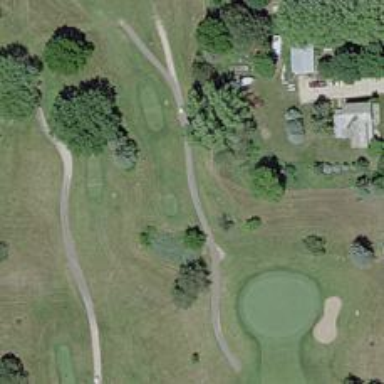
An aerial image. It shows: Service road used as golf cart path.